Question: I am using createjs library, and my game has a large bitmap on the background, in order to fill a window in full HD resolution. In lower resolutions i use a pan and scan like method. But the action is always limited in a smaller area of the canvas.
So i would like to know if it is possible, and how, to gain performance by caching static areas, or using any other technique.
For the sake of the argument here is a graph that demonstrates my situation :

I 've already tried to put the background image behind the canvas element using CSS here :
<URL>
But CSS is driving me insane...so please bear with me...
:)
Thank you in advance!
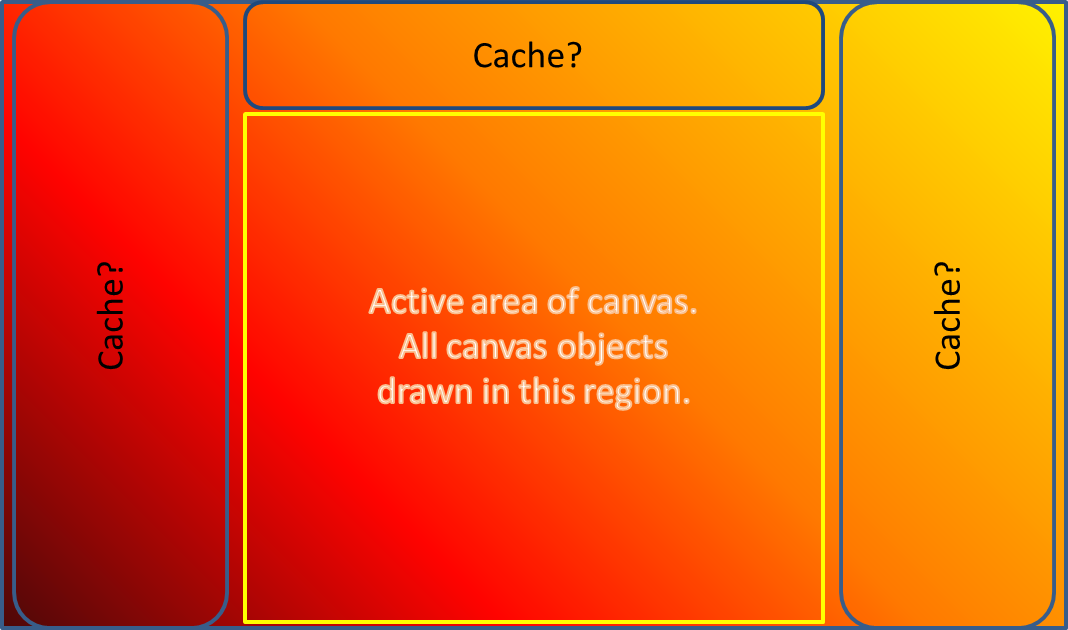
Answer: In EaselJS every 'DisplayObject' has a cache method, which is exactly doing what you want - it takes the painted stuff and puts in on a off-screen Canvas: <URL>
Afterwards it takes the image-data from the off-canvas for every repaint (basically it's just a drawImage call afterwards).
Try to only cache painted areas - if you cache empty areas, you will lose performance. However if your background is just a static image you should still keep it as a normal DOM/CSS background - there isn't any performance benefit from caching a bitmap.